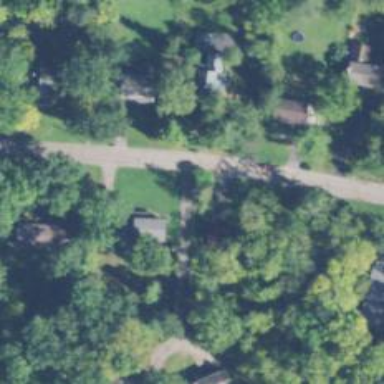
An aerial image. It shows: Shared driveway marked as service road.